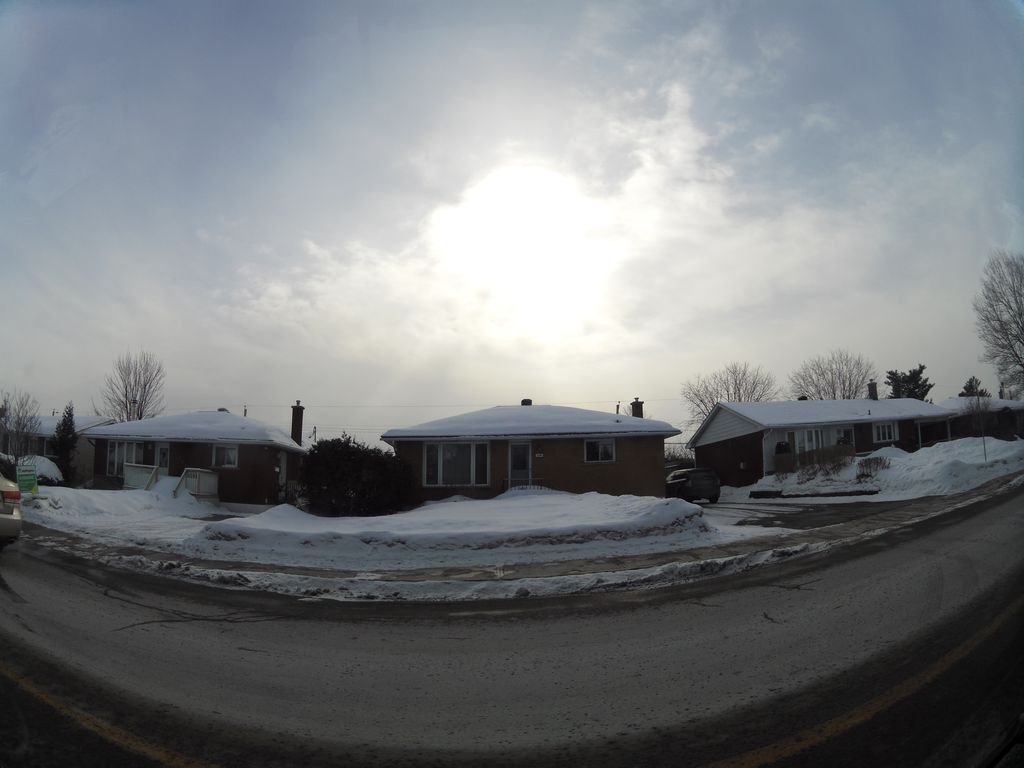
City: ottawa-gatineau